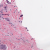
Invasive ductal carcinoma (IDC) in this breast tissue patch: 1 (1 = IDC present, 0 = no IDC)